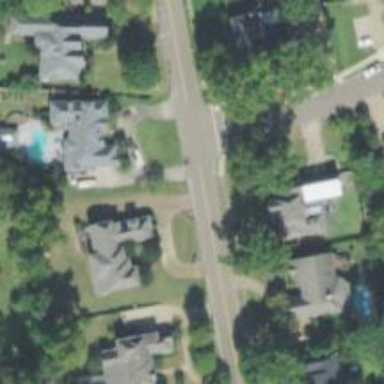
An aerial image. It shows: Driveway leading to service road.